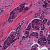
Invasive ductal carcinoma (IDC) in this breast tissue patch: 1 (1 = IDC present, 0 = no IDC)